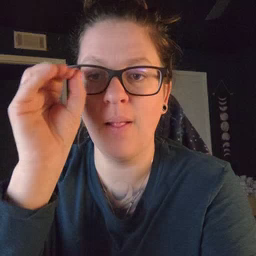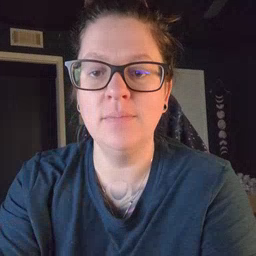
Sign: owl